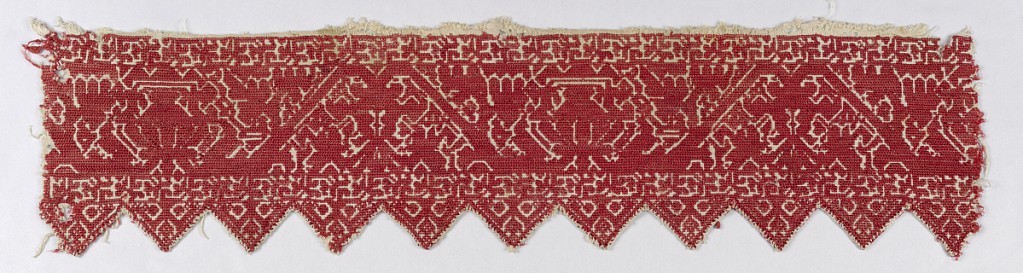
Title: Band
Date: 19th century
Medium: silk embroidery on linen foundation Technique: embroidered on plain weave
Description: Border of natural linen with triangular tab edge, embroidered in red silk with a stylized floral vine growing out of an urn.